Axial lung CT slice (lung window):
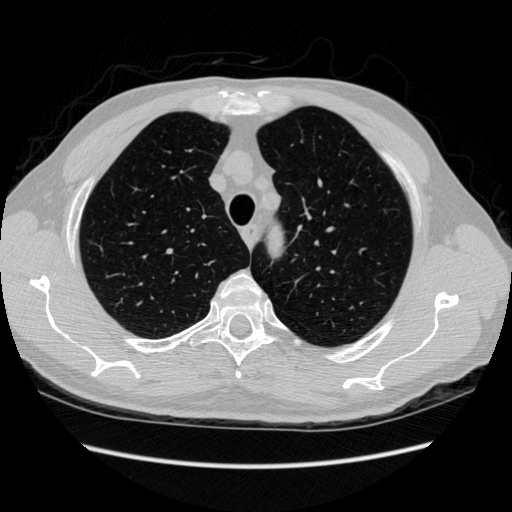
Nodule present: no